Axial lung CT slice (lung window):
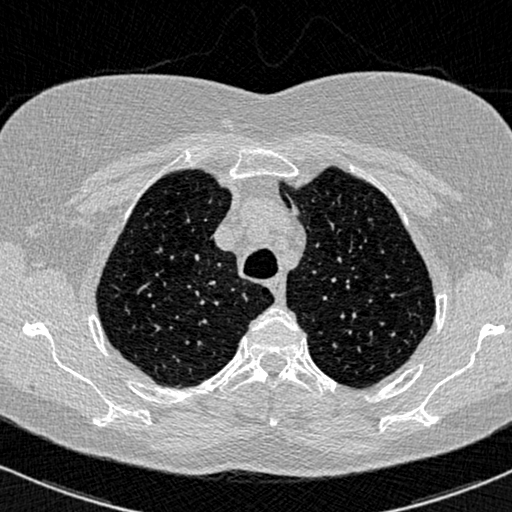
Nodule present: no